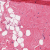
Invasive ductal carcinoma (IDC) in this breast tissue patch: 0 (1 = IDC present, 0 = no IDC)